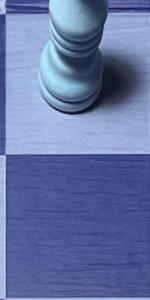
Label: Empty